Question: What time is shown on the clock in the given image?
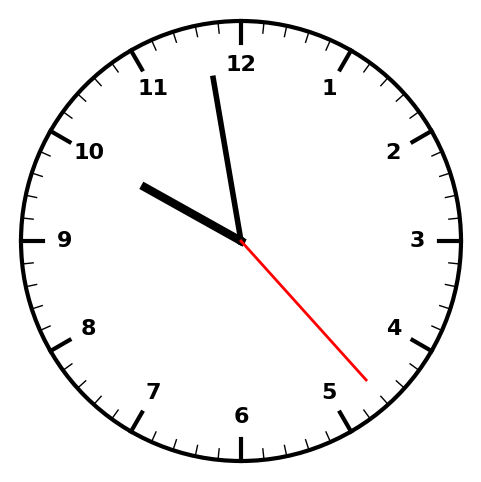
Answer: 09:58:23